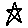
Label: star